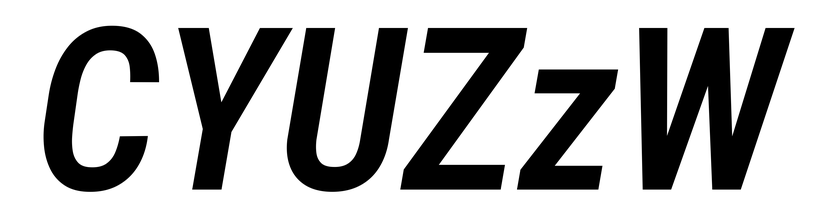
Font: Roboto-Italic_Condensed_SemiBold_Italic